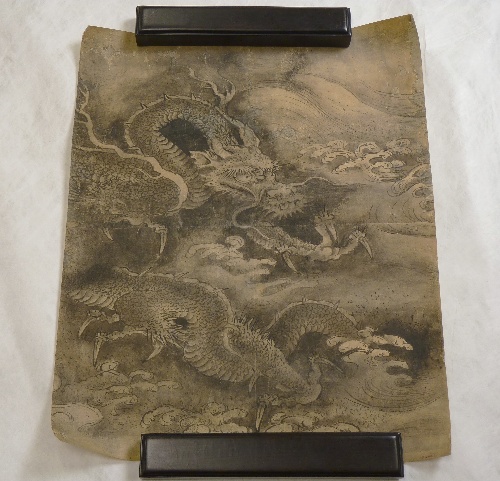
Date: early 19th century
Object type: Drawing
Classification: Paintings
Medium: On paper
Culture: Japan
Period: Edo period (1615–1868)
Dimensions: Image: 19 1/4 × 15 3/8 in. (48.9 × 39.1 cm)
Department: Asian Art
Credit line: Gift of John Achelis, 1907
Accession year: 1907
Repository: Metropolitan Museum of Art, New York, NY
Tags: Dragons